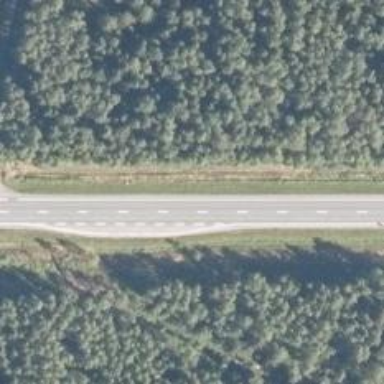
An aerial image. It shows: Trunk highway.